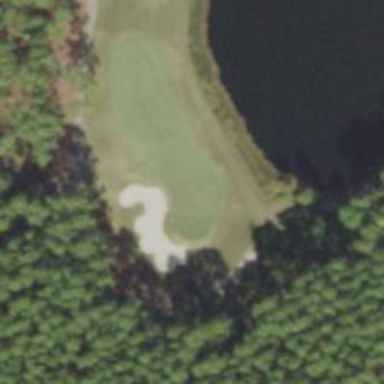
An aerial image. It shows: View of golf hole.